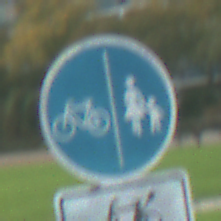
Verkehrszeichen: GetrennterRadUndGehwegRadwegLinks
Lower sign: EinspurigeFahrzeugeFrei4
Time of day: MorningAfternoon
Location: Outdoor (Urban)
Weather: PartlyCloudy
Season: NotSpecified
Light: Natural